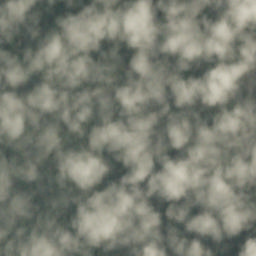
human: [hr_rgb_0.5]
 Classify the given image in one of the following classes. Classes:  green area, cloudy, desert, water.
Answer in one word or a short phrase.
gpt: cloudy